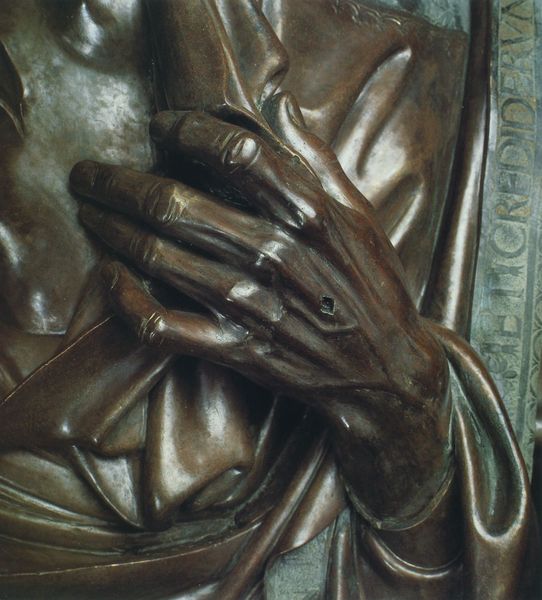
Titel: Christus und der ungläubige Thomas
Künstler: Andrea del Verrocchio
Standort: Florenz, Orsanmichele (EU - I - Toskana)
Schlagwörter: hand, haut, körper, mann, ausschnitt, brust, finger, marmor, alt, falten, tod, gewand, stoff, skulptur, statue, detail, muskeln, bronze, foto, knochen, text, fingernägel, jesus, adern, herz, berühren, sehne, latein, sehnen